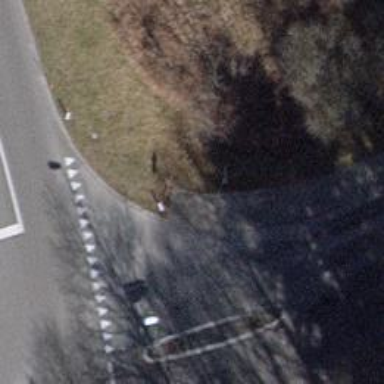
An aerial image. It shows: Kerb serving as barrier.